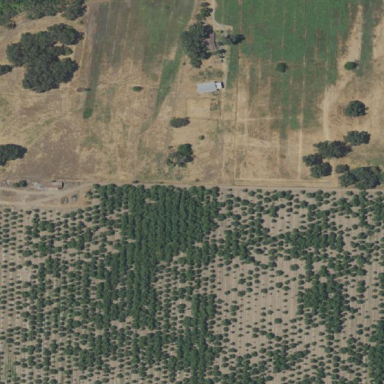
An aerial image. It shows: Orchard.